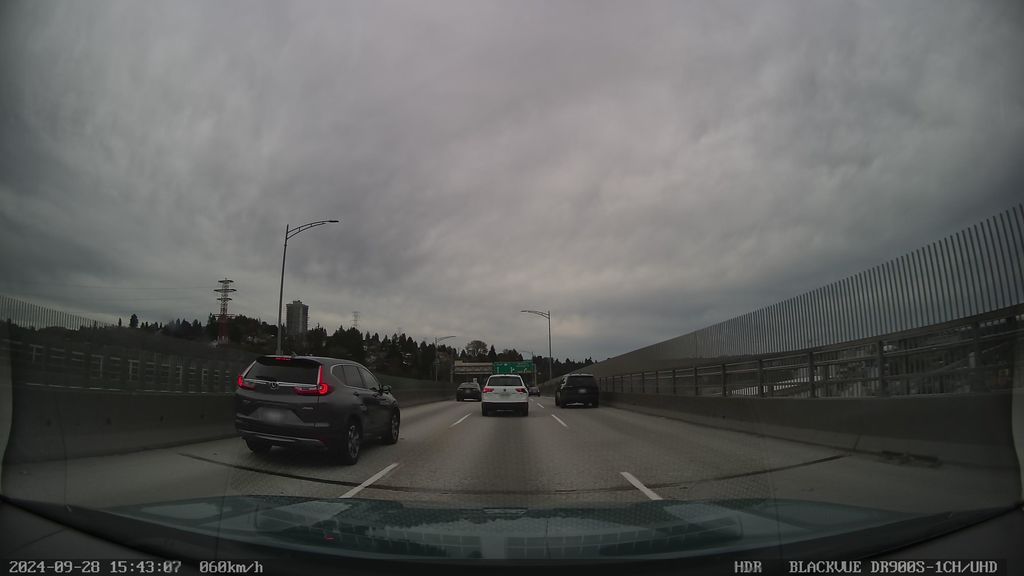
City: vancouver